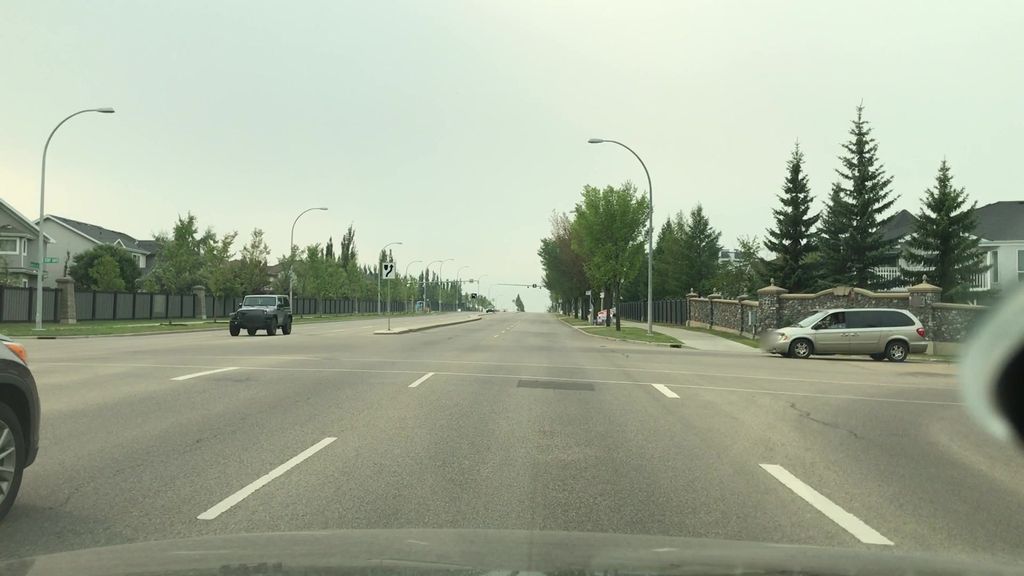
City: edmonton